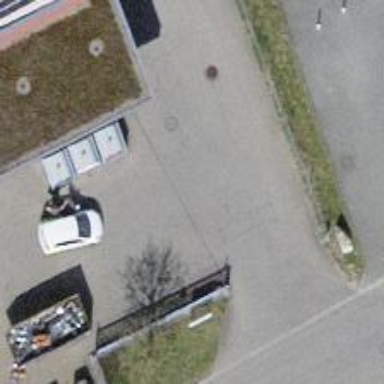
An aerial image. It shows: Public recycling center that accepts scrap metal.